A spectrogram of one vibration snapshot from a rotating bearing is shown (time on one axis, frequency on the other). Diagnose the bearing from this image, choosing from: normal, inner_race, outer_race, ball.
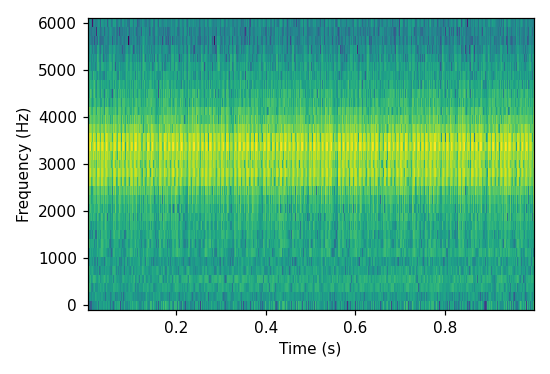
Answer: outer_race